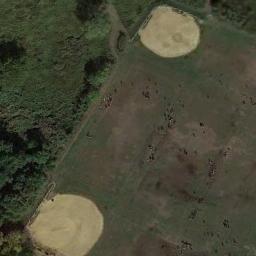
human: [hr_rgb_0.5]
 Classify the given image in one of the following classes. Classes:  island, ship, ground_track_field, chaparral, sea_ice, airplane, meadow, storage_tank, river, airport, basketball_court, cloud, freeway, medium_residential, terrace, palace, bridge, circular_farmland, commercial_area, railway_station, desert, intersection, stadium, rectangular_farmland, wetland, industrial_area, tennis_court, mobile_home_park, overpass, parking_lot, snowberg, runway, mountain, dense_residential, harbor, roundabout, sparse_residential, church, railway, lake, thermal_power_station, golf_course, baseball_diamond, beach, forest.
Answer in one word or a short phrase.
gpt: baseball_diamond